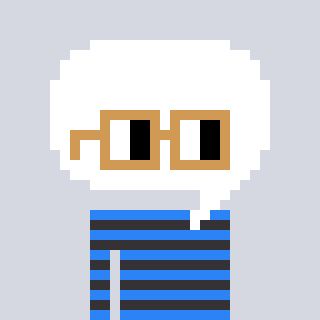
a pixel art character with square brown glasses, a speech bubble-shaped head and a grayscale-colored body on a cool background